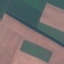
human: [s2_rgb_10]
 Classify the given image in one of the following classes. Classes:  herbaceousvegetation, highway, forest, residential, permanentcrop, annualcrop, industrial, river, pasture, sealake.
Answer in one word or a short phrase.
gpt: AnnualCrop